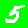
Digit: 5